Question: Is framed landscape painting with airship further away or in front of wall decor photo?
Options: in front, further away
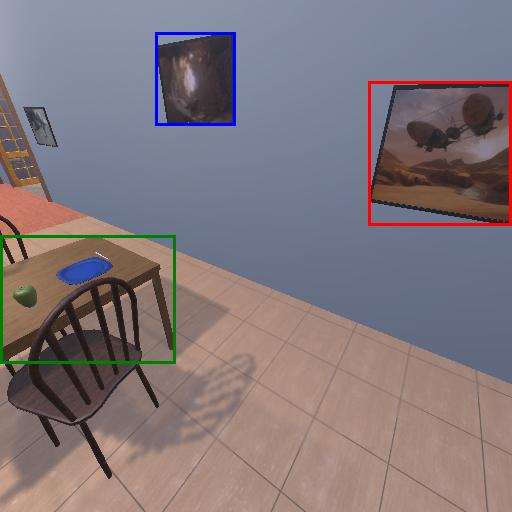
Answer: in front